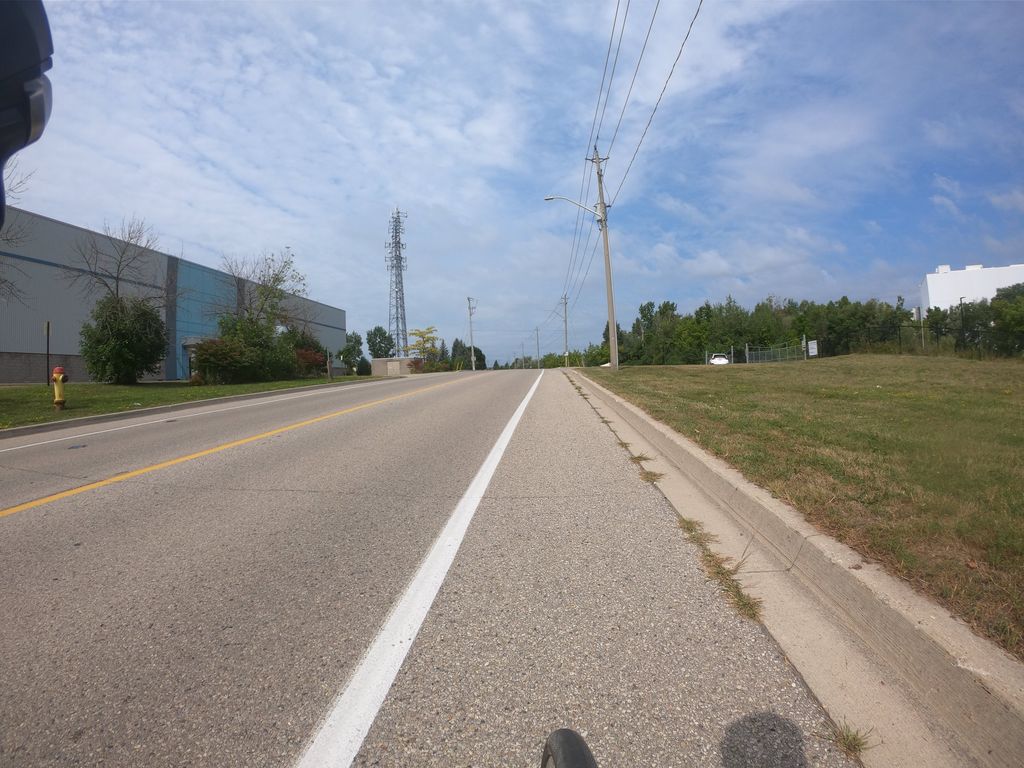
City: kitchener-waterloo